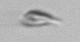
Label: Cryptophyta